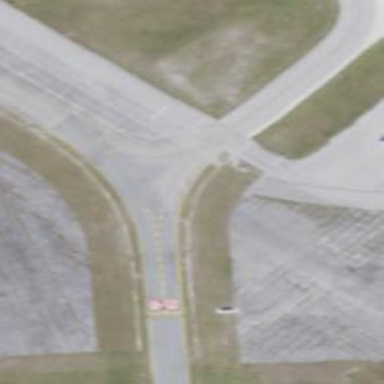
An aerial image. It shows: View of taxiway at the airport.